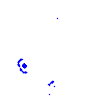
Particle: pion